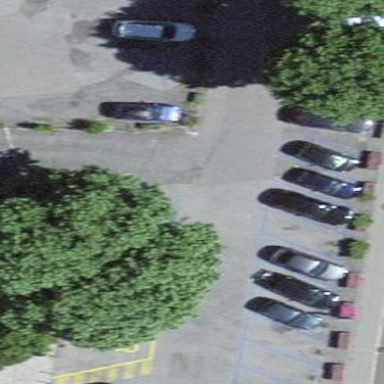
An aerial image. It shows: Parking area with asphalt surface.